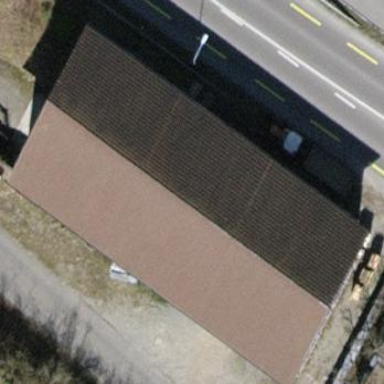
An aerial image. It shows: Rural barn.